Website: bh-photo
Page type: address-validator
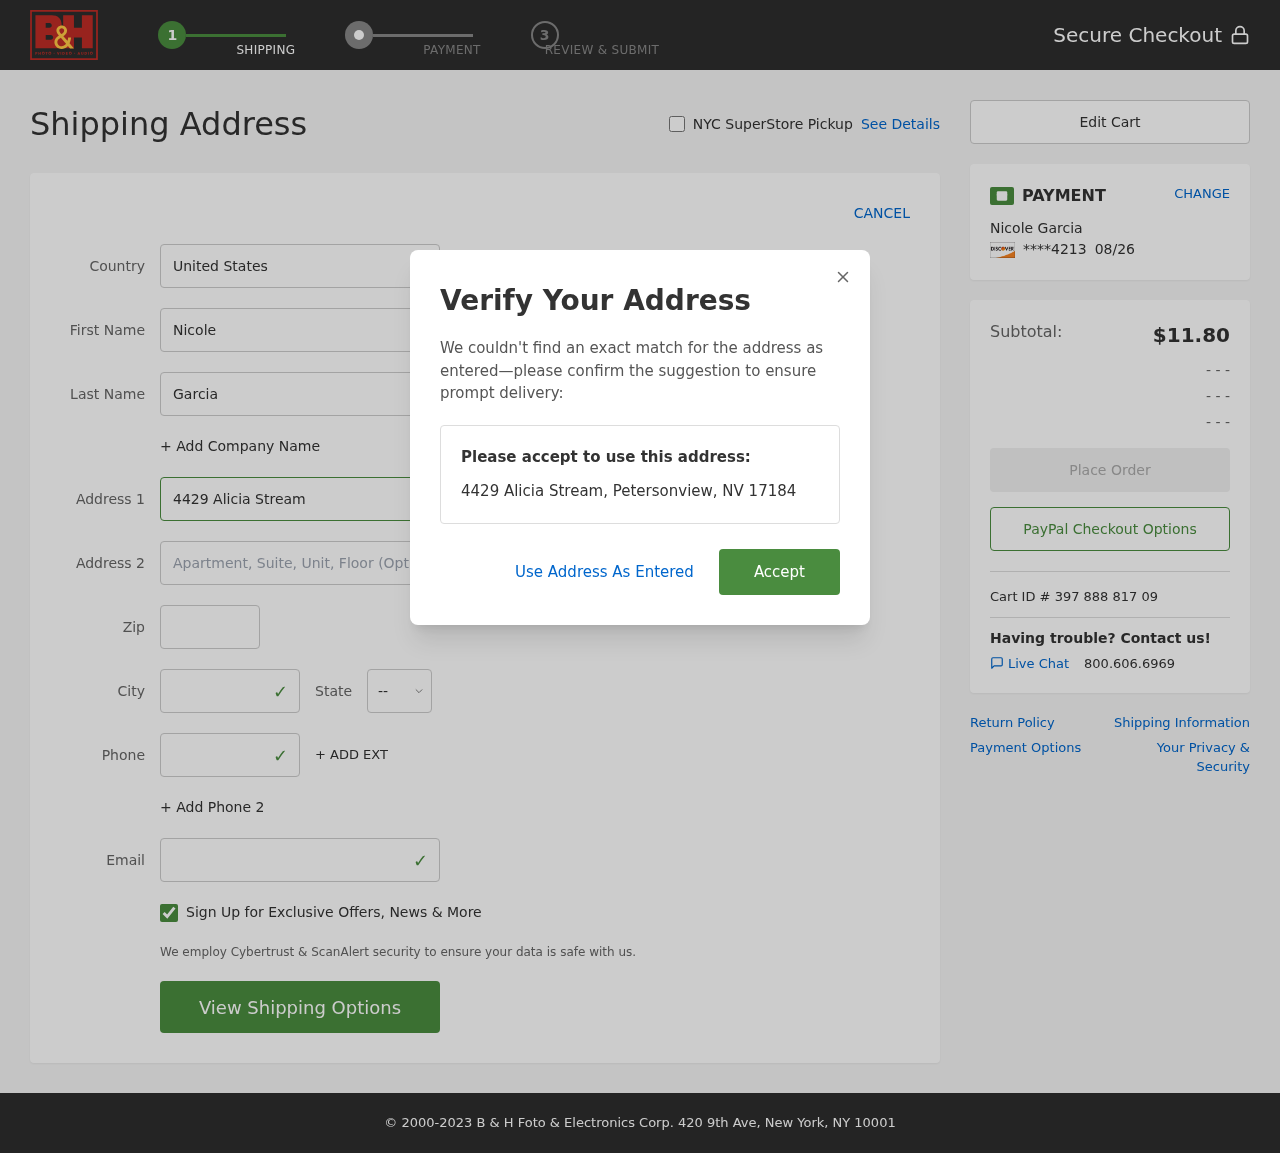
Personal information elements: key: PII_CARD_EXPIRY
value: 08/26
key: PII_CARD_LAST4
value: ****4213
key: PII_CITY
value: Petersonview
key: PII_COUNTRY
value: United States
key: PII_EMAIL
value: nicolegarcia@gmail.com
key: PII_FIRSTNAME
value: Nicole
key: PII_FULLNAME
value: Nicole Garcia
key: PII_LASTNAME
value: Garcia
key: PII_PHONE
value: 7073523462
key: PII_POSTCODE
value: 17184
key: PII_STATE_ABBR
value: NV
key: PII_STREET
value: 4429 Alicia Stream
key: PII_CITY_STATE_ZIP
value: Petersonview, NV 17184
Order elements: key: ORDER_SUBTOTAL
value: $11.80
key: ORDER_ID
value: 397 888 817 09